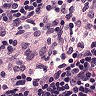
Metastatic tissue present: no